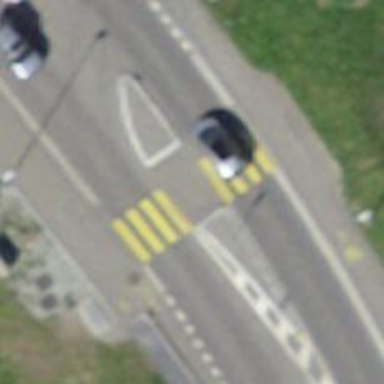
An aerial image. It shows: Asphalt footway with marked zebra crossing. The crossing includes island.